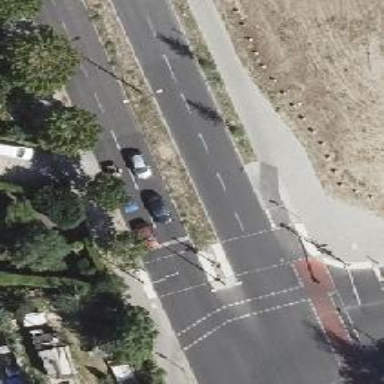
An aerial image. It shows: Road with traffic signals.